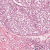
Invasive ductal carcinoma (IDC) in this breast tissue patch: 0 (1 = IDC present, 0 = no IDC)